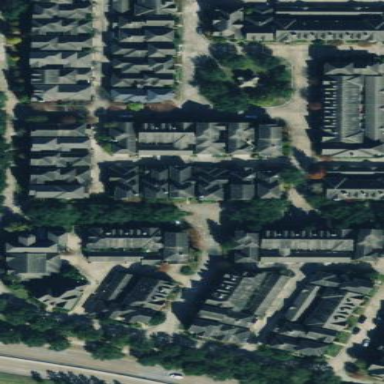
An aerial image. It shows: Residential area with apartments.